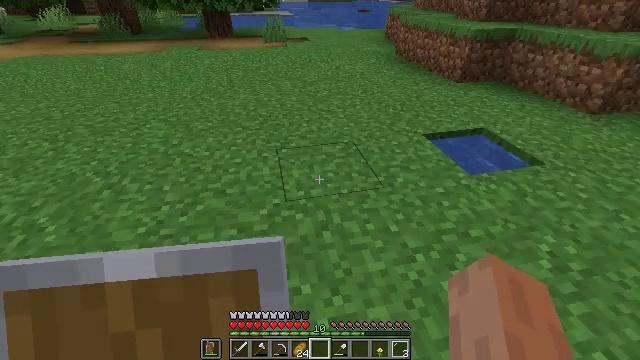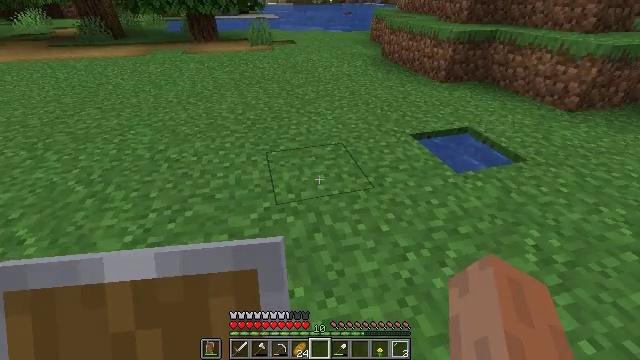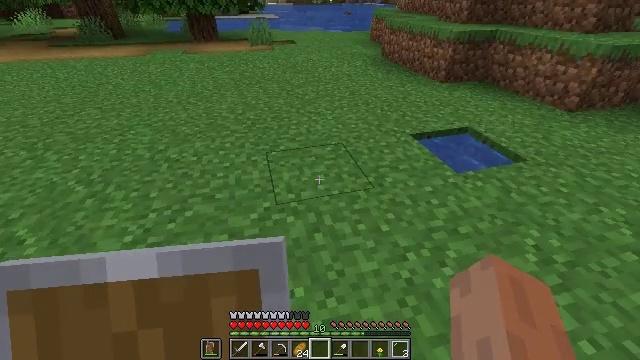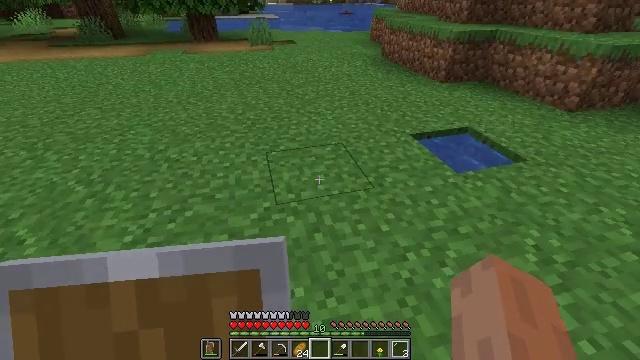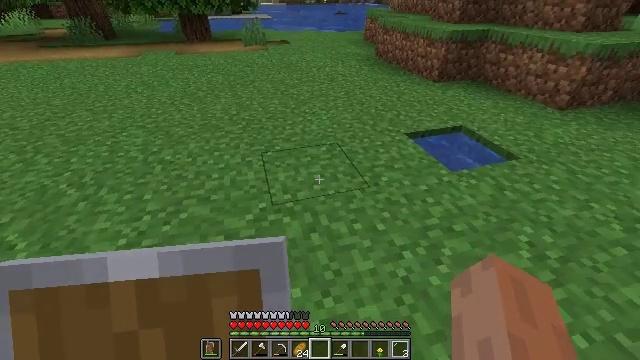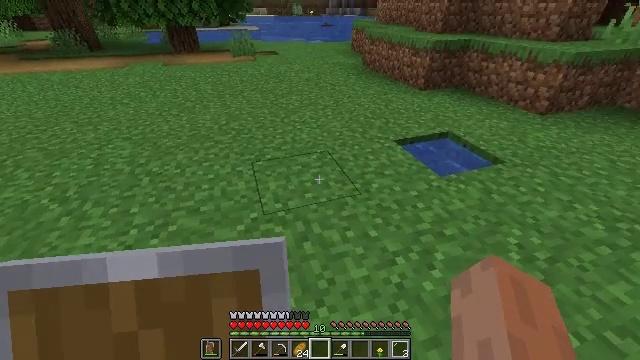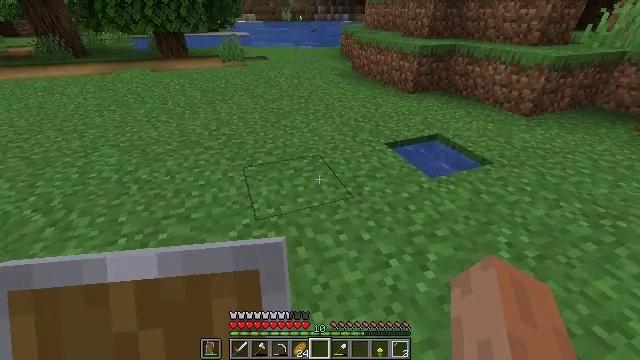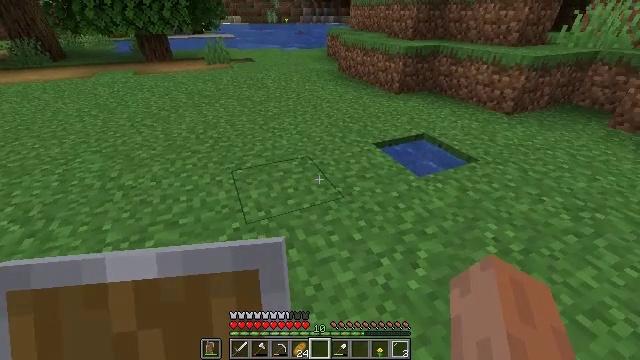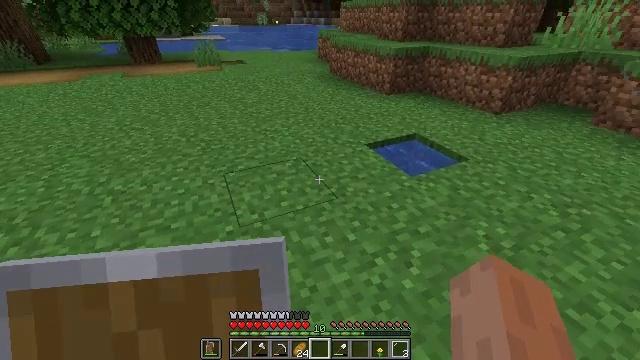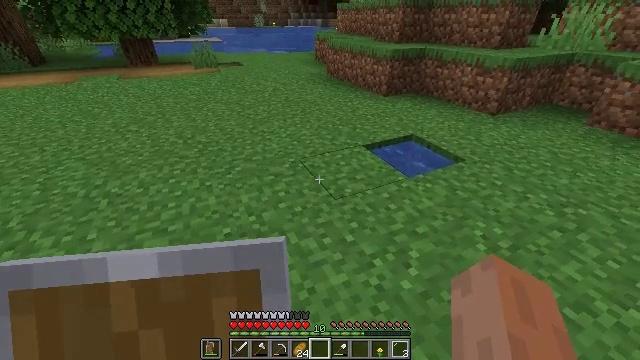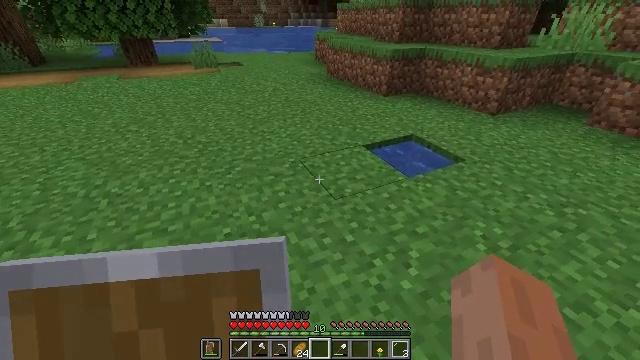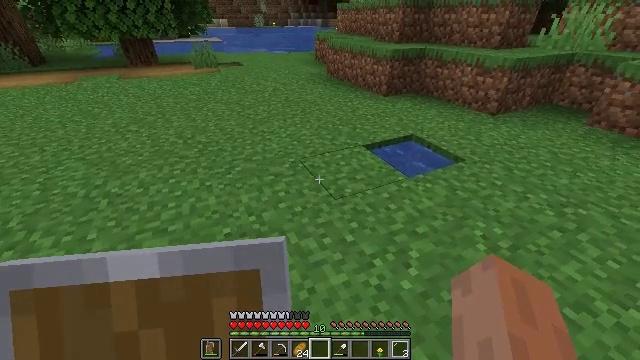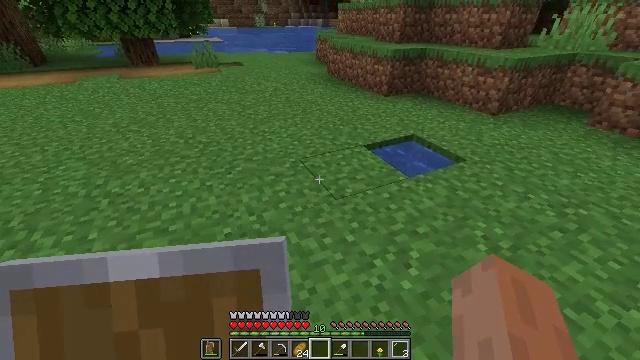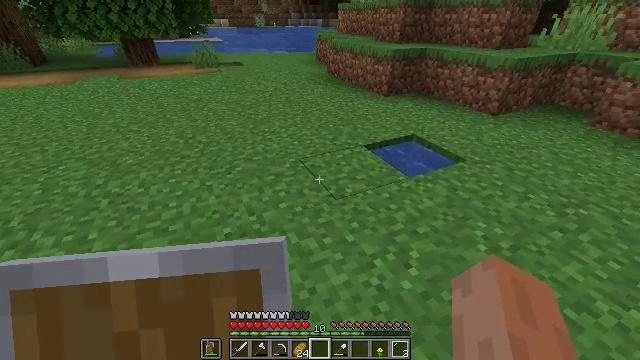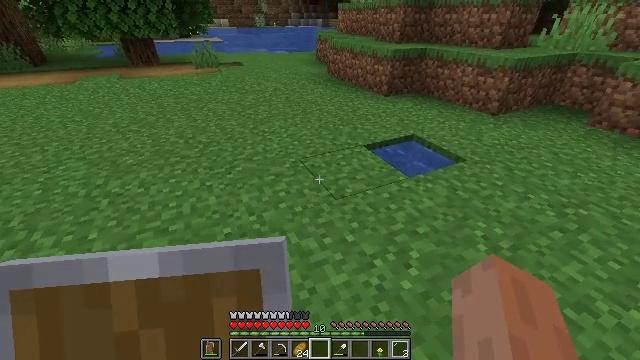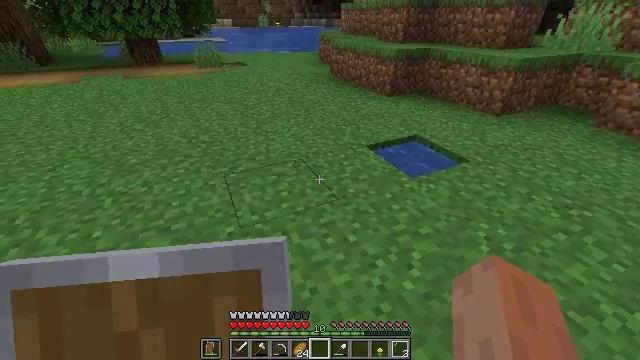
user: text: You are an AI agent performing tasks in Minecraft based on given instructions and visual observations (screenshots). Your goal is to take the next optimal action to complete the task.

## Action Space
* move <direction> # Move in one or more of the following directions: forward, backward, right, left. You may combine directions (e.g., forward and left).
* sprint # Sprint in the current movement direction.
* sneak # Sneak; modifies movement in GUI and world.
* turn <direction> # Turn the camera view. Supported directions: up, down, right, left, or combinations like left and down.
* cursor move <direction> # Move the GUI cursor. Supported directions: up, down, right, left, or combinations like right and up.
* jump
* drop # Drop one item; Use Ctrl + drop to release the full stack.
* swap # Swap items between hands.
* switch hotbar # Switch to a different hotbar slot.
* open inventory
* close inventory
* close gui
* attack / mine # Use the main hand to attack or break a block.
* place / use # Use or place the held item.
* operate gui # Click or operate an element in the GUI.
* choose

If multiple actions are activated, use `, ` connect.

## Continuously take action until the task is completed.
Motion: motion action
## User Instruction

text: Craft the iron hoe on the crafting table.
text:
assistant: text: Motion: turn right
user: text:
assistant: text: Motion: no_op
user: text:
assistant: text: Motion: no_op
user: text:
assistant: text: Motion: turn right
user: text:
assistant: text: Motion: turn right and up
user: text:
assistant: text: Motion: turn right
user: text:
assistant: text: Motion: turn right
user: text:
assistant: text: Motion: turn right
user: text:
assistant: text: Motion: no_op
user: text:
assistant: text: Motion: no_op
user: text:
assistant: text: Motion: no_op
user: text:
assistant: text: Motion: no_op
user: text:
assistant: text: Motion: no_op
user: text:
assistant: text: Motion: no_op
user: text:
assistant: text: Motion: no_op
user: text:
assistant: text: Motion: turn right
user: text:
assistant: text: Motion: turn right
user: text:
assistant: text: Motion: turn right
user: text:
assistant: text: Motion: turn right
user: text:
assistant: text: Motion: no_op
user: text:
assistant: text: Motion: no_op
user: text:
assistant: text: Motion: no_op
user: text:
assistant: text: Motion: no_op
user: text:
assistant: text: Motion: no_op
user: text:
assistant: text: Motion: no_op
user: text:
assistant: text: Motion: no_op
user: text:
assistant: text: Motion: no_op
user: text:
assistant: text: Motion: no_op
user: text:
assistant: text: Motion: turn left
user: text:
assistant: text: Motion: turn left and down